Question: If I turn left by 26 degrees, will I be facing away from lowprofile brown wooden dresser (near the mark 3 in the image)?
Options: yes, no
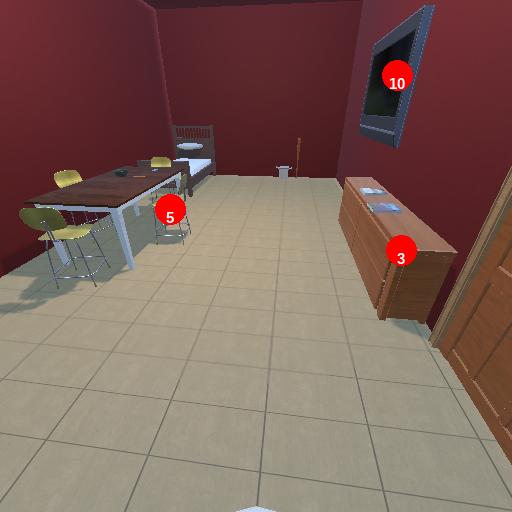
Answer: yes